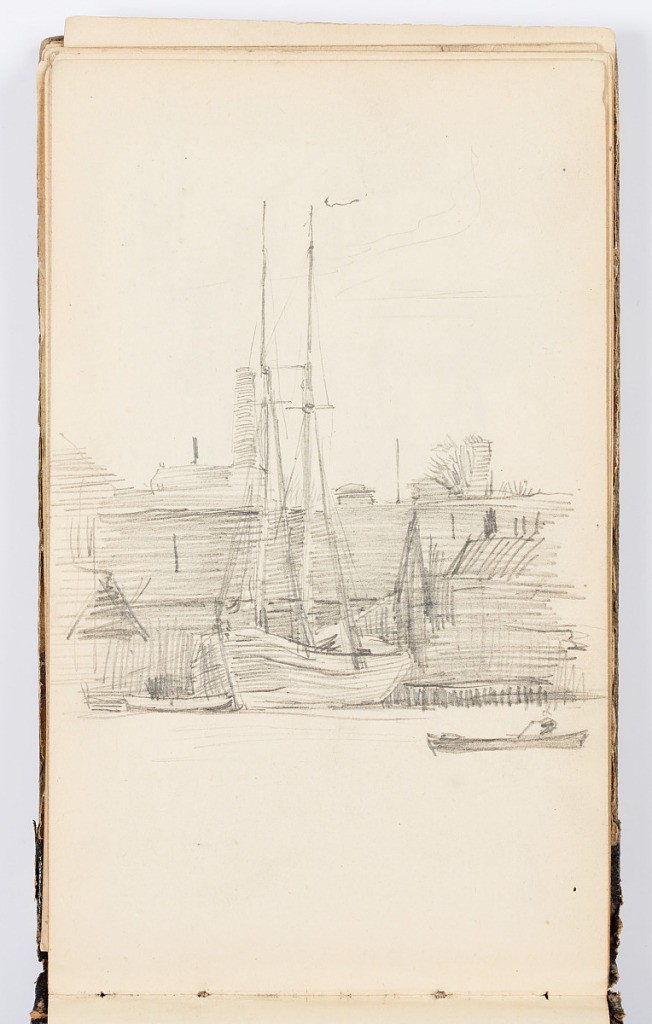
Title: Sketchbook Page
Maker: Kenyon Cox, American, 1856–1919
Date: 1875
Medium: Graphite on paper
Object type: Sketchbook folio
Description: Sketch of boats; building with smokestack in background.